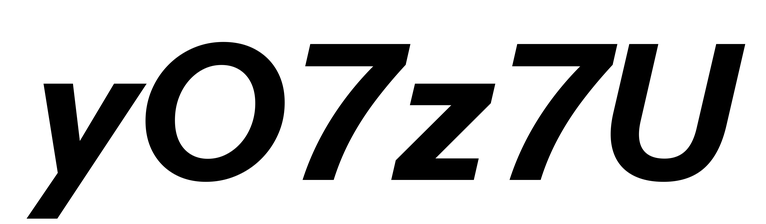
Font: InstrumentSans-Italic_Bold_Italic